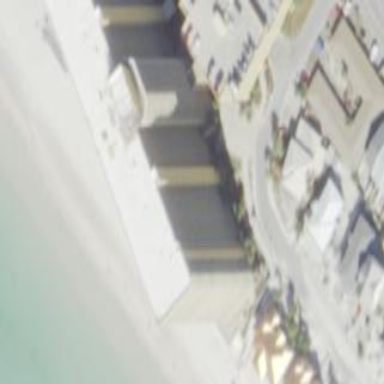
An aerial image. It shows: Hotel building.